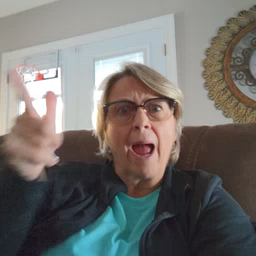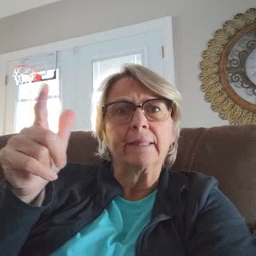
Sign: wake